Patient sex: M
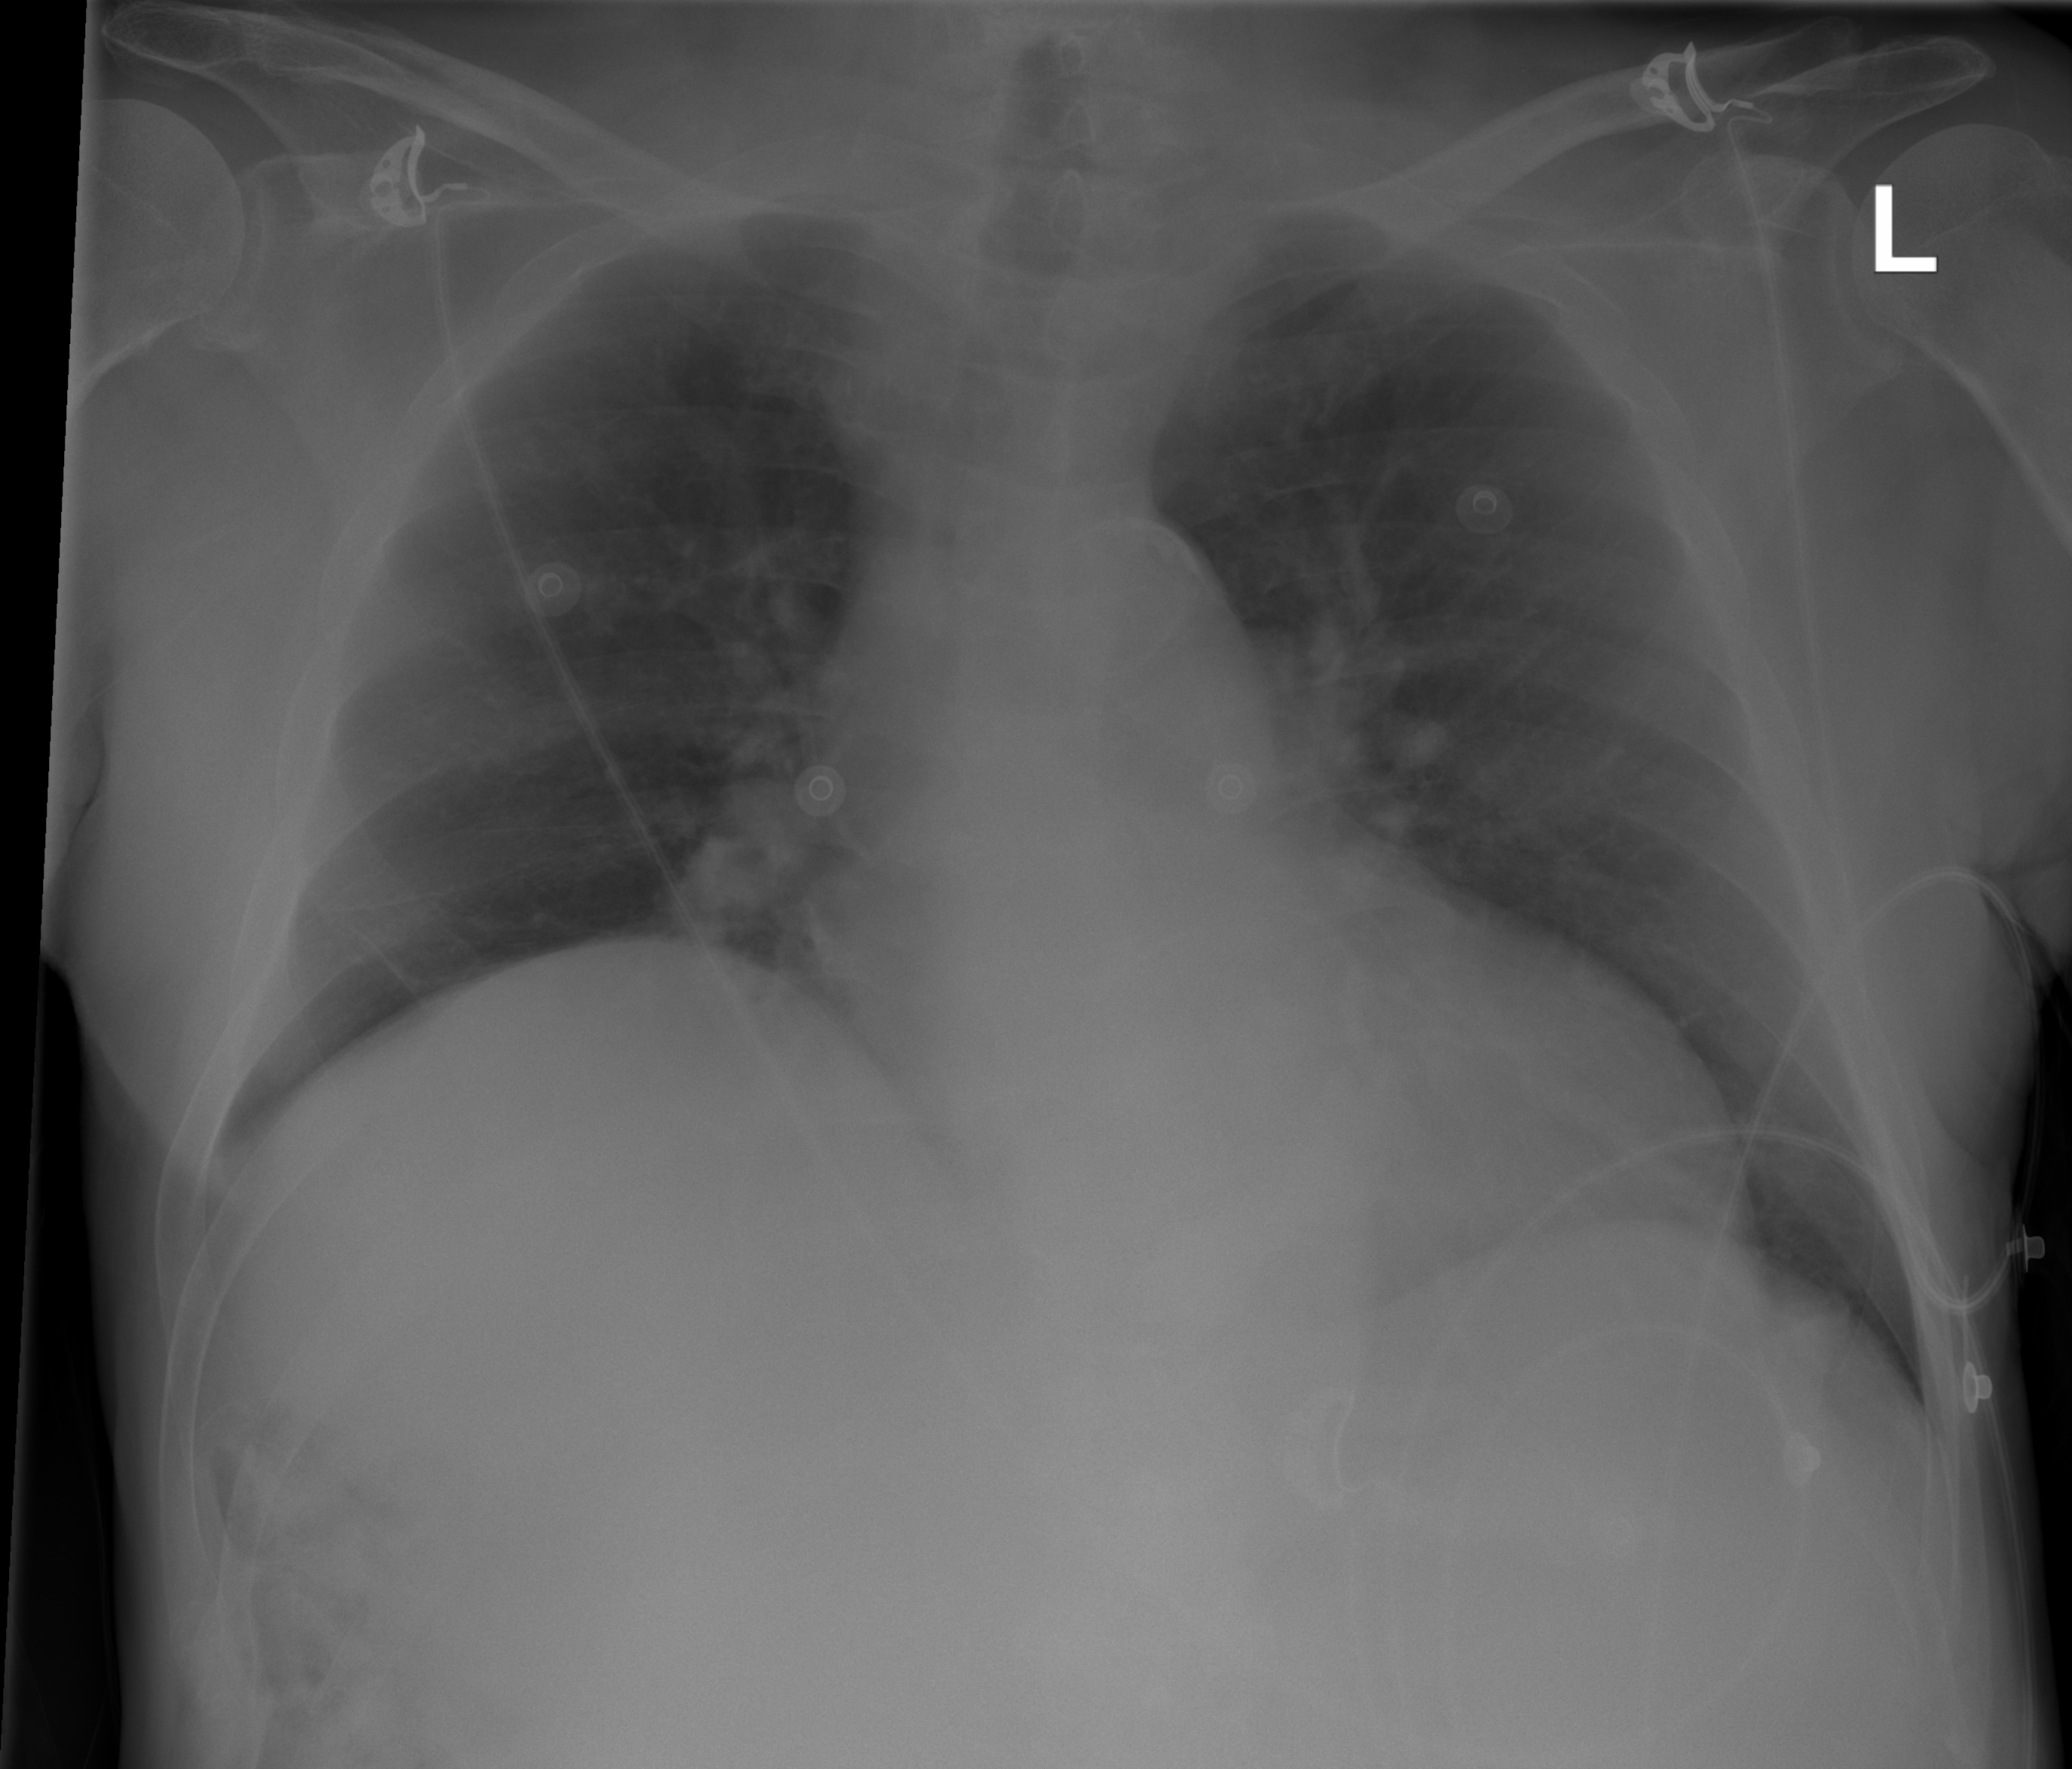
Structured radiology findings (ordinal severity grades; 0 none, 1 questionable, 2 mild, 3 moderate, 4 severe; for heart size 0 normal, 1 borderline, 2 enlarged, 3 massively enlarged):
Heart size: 2
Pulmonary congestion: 1
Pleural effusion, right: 0
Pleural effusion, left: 0
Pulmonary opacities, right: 0
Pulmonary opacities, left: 0
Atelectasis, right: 0
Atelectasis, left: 0